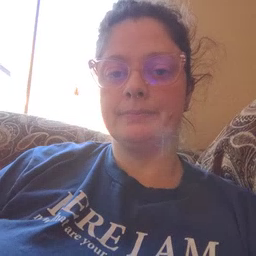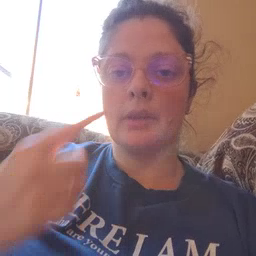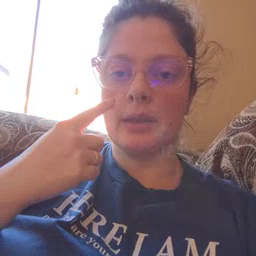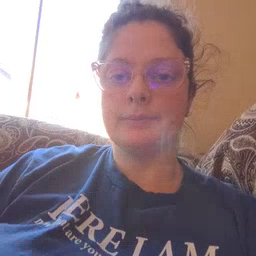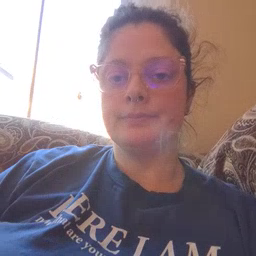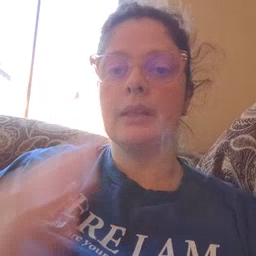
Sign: eye